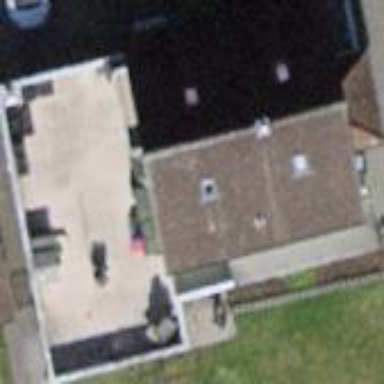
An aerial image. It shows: Detached building with gabled roof.